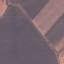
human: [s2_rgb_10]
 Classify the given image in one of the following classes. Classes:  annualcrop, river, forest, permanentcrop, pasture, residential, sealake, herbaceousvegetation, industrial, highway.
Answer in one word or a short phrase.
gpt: AnnualCrop